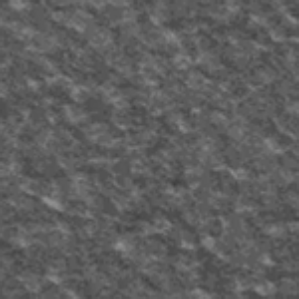
Label: frost